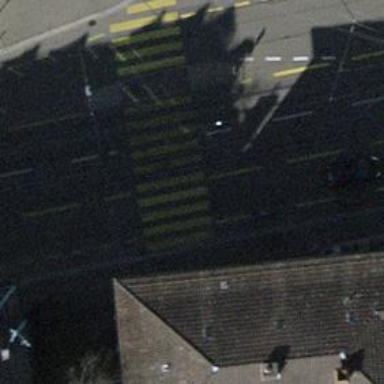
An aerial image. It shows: Tram crossing on the railway.